Question: I have an R script which looks like this:
'''
library(ggplot2)
df <- read.table("path/to/file.txt", header=TRUE)
df$seq <- 1:nrow(df)
p1 <- qplot(x=ref_PA,y=RMSD,data=df) + geom_line()
print(p1)
'''
I then plot the data which looks like:

The problem is the dots are connected via the order they appear on the x-axis, is there a way to connect the dots via the 'seq' column i generated in my data frame('df')
A sample of my dataframe looks like:
'''
> head(df)
ref_pdb next_pdb RMSD ref_PA next_PA delta_PA seq
1 1qiv 1lin 0.5879 1337 1388 51 1
2 1lin 1a29 0.3970 1388 1362 26 2
3 1a29 3ewt 1.1926 1362 1380 18 3
4 3ewt 3ewv 1.2140 1380 1412 32 4
5 3ewv 3gof2 1.6565 1412 1418 6 5
6 3gof2 3gof1 0.3080 1418 1419 1 6
'''
I know you all love reproducable examples, so here is my dataframe, with the 'seq' column:
'''
structure(list(ref_pdb = structure(c(13L, 8L, 1L, 42L, 43L, 45L,
44L, 15L, 14L, 20L, 16L, 17L, 18L, 10L, 9L, 30L, 28L, 21L, 23L,
22L, 33L, 46L, 49L, 4L, 32L, 40L, 24L, 25L, 38L, 7L, 31L, 29L,
27L, 26L, 39L, 6L, 19L, 11L, 47L, 48L, 41L, 2L, 36L, 37L, 50L,
3L, 12L, 5L, 34L, 35L, 51L, 52L), .Label = c("1a29", "1cll",
"1clm", "1cm1", "1exr", "1ggz", "1iq5", "1lin", "1mxe1", "1mxe2",
"1ooj", "1osa", "1qiv", "1qiw1", "1qiw2", "1qs71", "1qs72", "1qtx",
"1rfj", "1vrk", "1wrz", "1yr5", "1zuz", "2f3y", "2f3z", "2ix71",
"2ix72", "2k0j", "2k61", "2l7l", "2lgf", "2o5g", "2o60", "2r281",
"2r282", "2v01", "2v02", "2vay", "2ygg", "3bxl", "3cln", "3ewt",
"3ewv", "3gof1", "3gof2", "3gp2", "3sjq1", "3sjq2", "3sui", "4cln",
"4g27", "4g28"), class = "factor"), next_pdb = structure(c(9L,
1L, 42L, 43L, 45L, 44L, 15L, 14L, 20L, 16L, 17L, 18L, 11L, 10L,
30L, 28L, 21L, 23L, 22L, 33L, 46L, 49L, 4L, 32L, 40L, 24L, 25L,
38L, 8L, 31L, 29L, 27L, 26L, 39L, 7L, 19L, 12L, 47L, 48L, 41L,
2L, 36L, 37L, 50L, 3L, 13L, 5L, 34L, 35L, 51L, 52L, 6L), .Label = c("1a29",
"1cll", "1clm", "1cm1", "1exr", "1g4y", "1ggz", "1iq5", "1lin",
"1mxe1", "1mxe2", "1ooj", "1osa", "1qiw1", "1qiw2", "1qs71",
"1qs72", "1qtx", "1rfj", "1vrk", "1wrz", "1yr5", "1zuz", "2f3y",
"2f3z", "2ix71", "2ix72", "2k0j", "2k61", "2l7l", "2lgf", "2o5g",
"2o60", "2r281", "2r282", "2v01", "2v02", "2vay", "2ygg", "3bxl",
"3cln", "3ewt", "3ewv", "3gof1", "3gof2", "3gp2", "3sjq1", "3sjq2",
"3sui", "4cln", "4g27", "4g28"), class = "factor"), RMSD = c(0.5879,
0.397, 1.1926, 1.214, 1.6565, 0.308, 1.736, 1.2785, 1.8785, 0.8899,
0.7611, 1.7691, 1.9543, 0.3456, 1.6468, 1.9575, 1.2693, 0.6397,
0.8545, 2.1215, 2.0911, 1.4976, 2.312, 2.3692, 2.6759, 2.0306,
0.4719, 0.7809, 1.6036, 2.2123, 3.8186, 9.2451, 2.4978, 14.0809,
2.1417, 2.1248, 1.6743, 1.2079, 0.2223, 1.2878, 0.2746, 0.5786,
0.5356, 0.6444, 0.7692, 0.3618, 0.4772, 2.1024, 1.1866, 22.9332,
0.2094, 0.8705), ref_PA = c(1337, 1388, 1362, 1380, 1412, 1418,
1419, 1384, 1425, 1493, 1423, 1426, 1508, 1436, 1438, 1476, 1484,
1512, 1466, 1504, 1507, 1456, 1441, 1413, 1510, 1432, 1499, 1463,
1432, 1465, 1475, 1469, 1499, 1486, 1647, 1635, 1634, 1571, 1637,
1638, 1623, 1627, 1596, 1602, 1641, 1631, 1677, 1652, 1577, 1603,
1649, 1645), next_PA = c(1388, 1362, 1380, 1412, 1418, 1419,
1384, 1425, 1493, 1423, 1426, 1508, 1436, 1438, 1476, 1484, 1512,
1466, 1504, 1507, 1456, 1441, 1413, 1510, 1432, 1499, 1463, 1432,
1465, 1475, 1469, 1499, 1486, 1647, 1635, 1634, 1571, 1637, 1638,
1623, 1627, 1596, 1602, 1641, 1631, 1677, 1652, 1577, 1603, 1649,
1645, 1653), delta_PA = c(51, 26, 18, 32, 6, 1, 35, 41, 68, 70,
3, 82, 72, 2, 38, 8, 28, 46, 38, 3, 51, 15, 28, 97, 78, 67, 36,
31, 33, 10, 6, 30, 13, 161, 12, 1, 63, 66, 1, 15, 4, 31, 6, 39,
10, 46, 25, 75, 26, 46, 4, 8), seq = 1:52), .Names = c("ref_pdb",
"next_pdb", "RMSD", "ref_PA", "next_PA", "delta_PA", "seq"), row.names = c(NA,
-52L), class = "data.frame")
'''
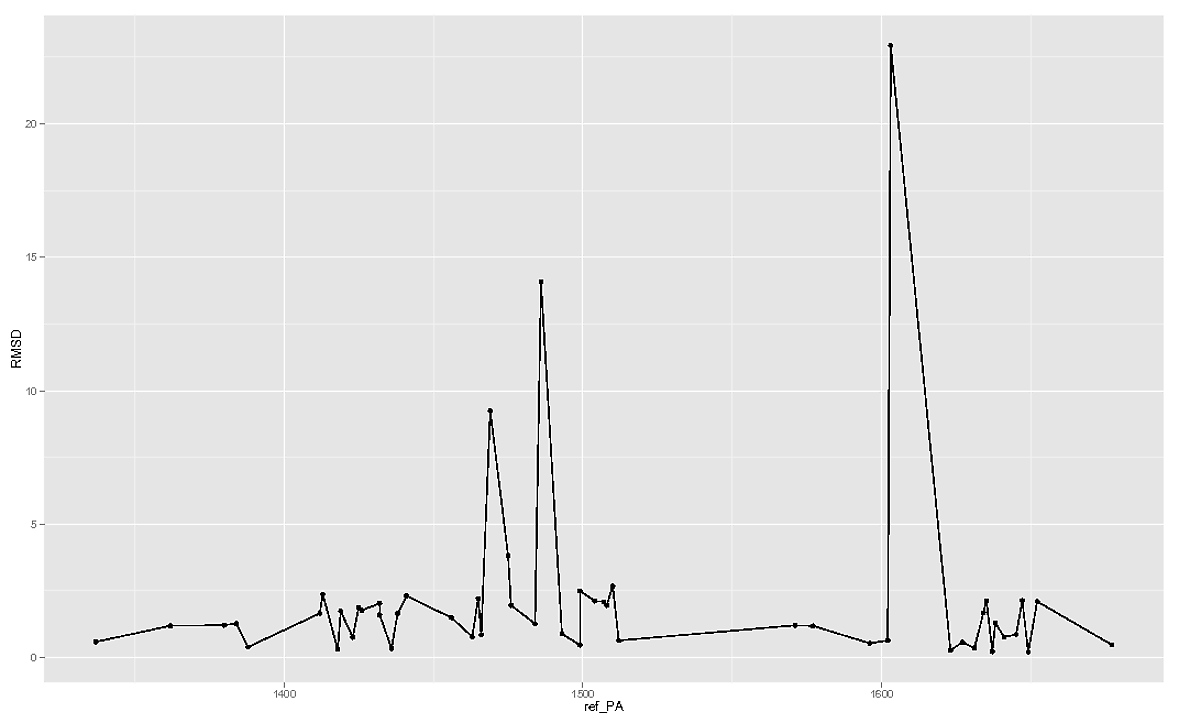
Answer: I think you're looking for 'geom_path' instead of 'geom_line'. See '?geom_path'.
'''
p1 <- qplot(x=ref_PA,y=RMSD,data=df) + geom_path()
p1
'''